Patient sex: M
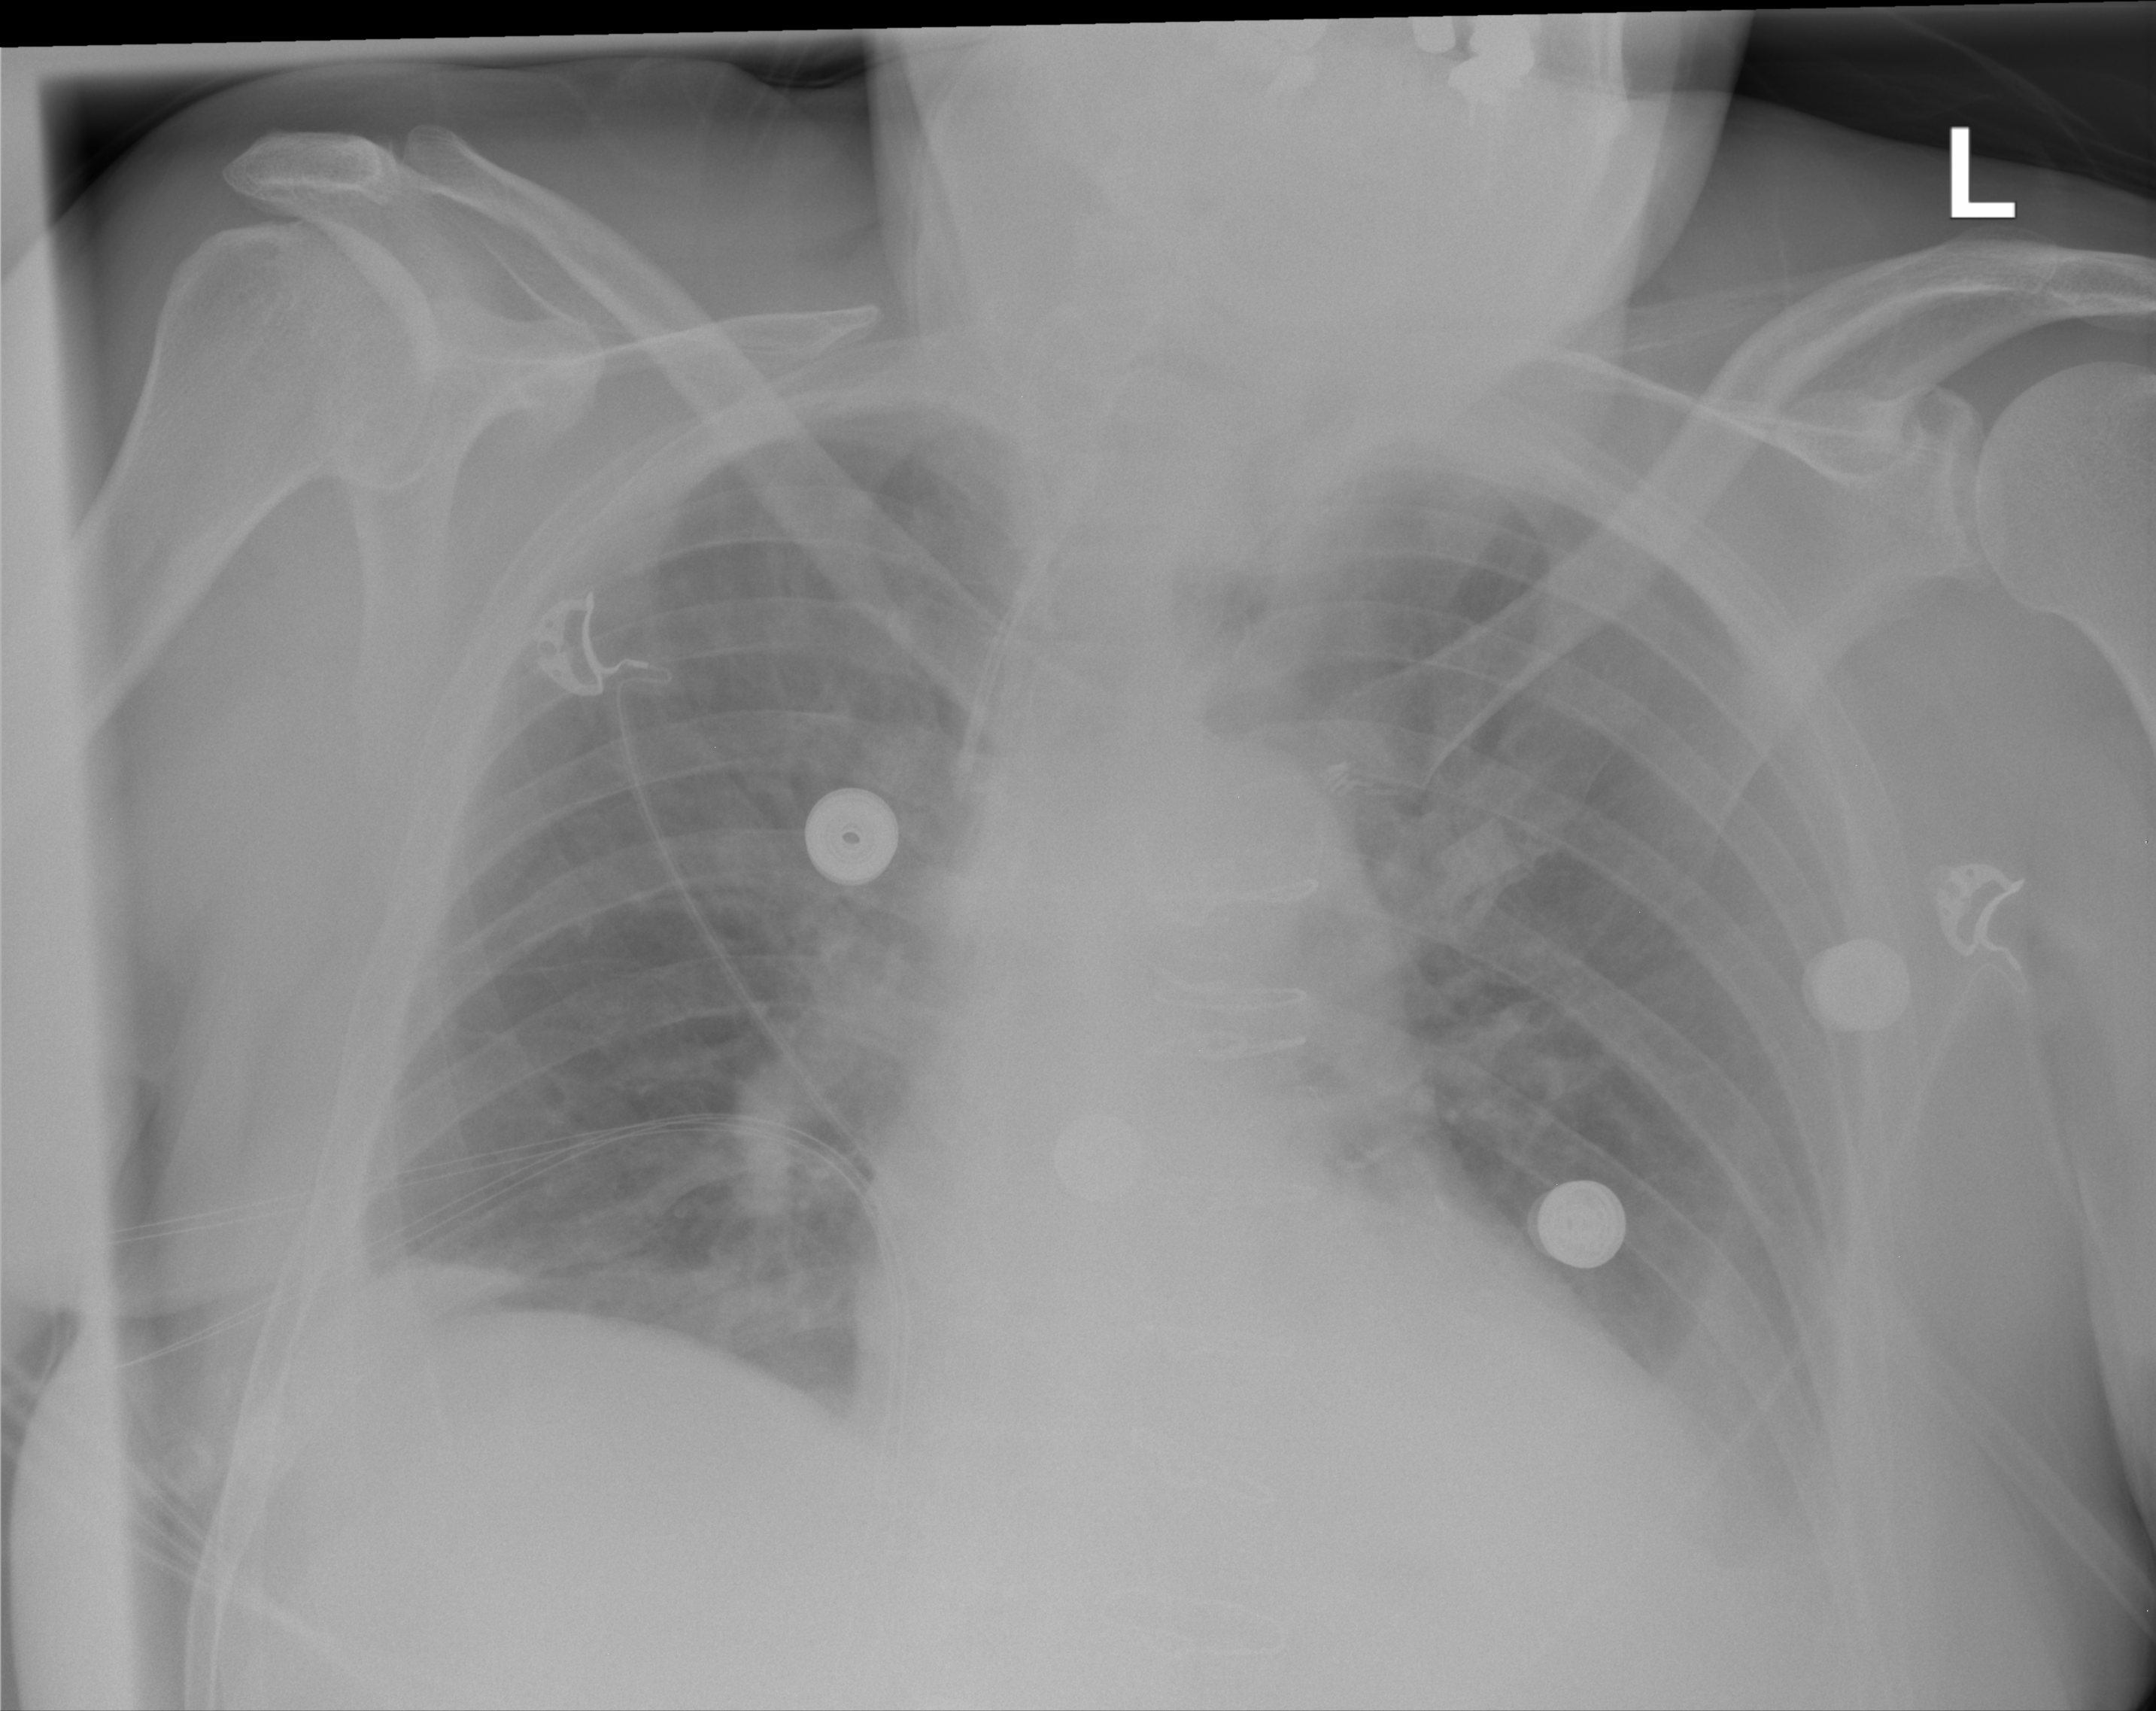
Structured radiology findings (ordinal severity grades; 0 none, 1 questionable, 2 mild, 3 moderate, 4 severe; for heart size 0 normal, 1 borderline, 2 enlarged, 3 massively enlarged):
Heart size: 0
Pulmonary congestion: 0
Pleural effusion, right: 1
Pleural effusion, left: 2
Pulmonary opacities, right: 0
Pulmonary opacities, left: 0
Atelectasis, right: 1
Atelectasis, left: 2